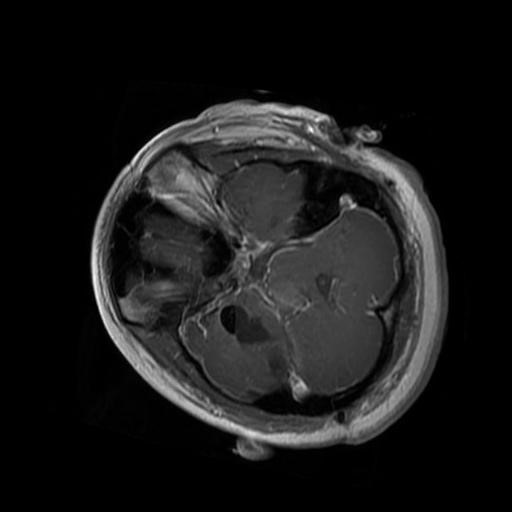
Label: brain_glioma